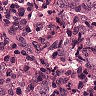
Metastatic tissue present: yes